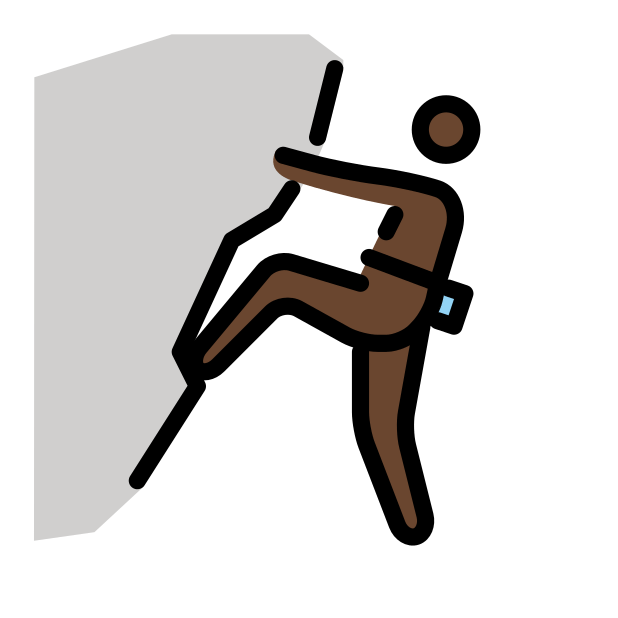
person climbing: dark skin tone